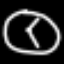
Label: clock